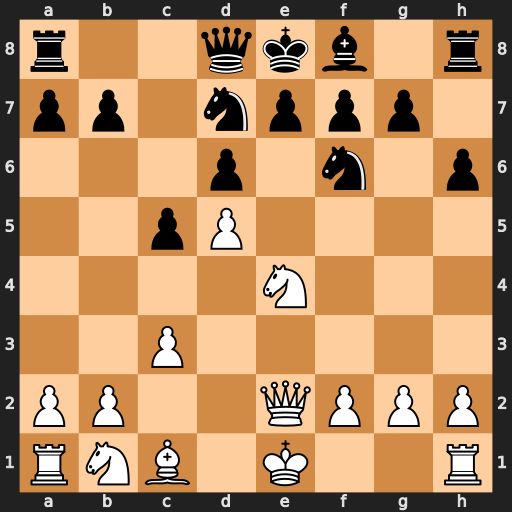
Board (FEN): r2qkb1r/pp1nppp1/3p1n1p/2pP4/4N3/2P5/PP2QPPP/RNB1K2R
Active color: w
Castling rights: KQkq
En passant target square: -
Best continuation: Nxd6#